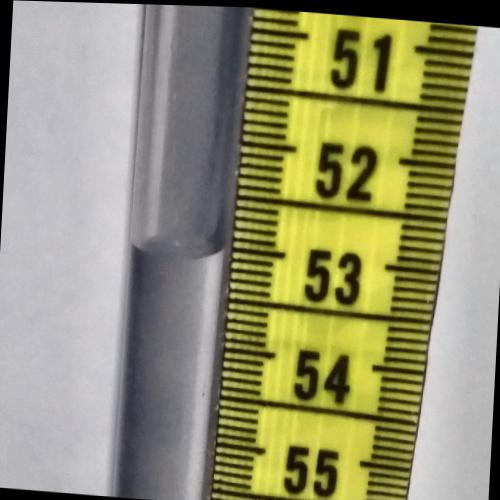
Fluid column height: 53.1 cm